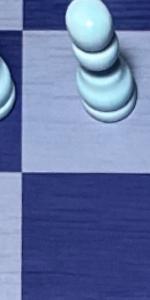
Label: Empty